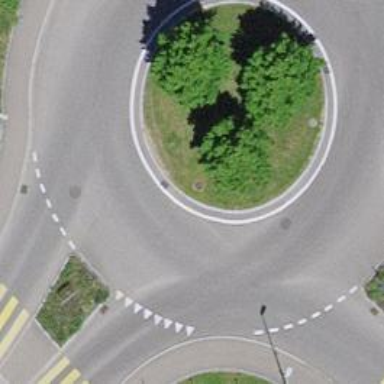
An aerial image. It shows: Asphalt road that is secondary route leading to roundabout.